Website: crate-barrel
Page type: customer-info-address
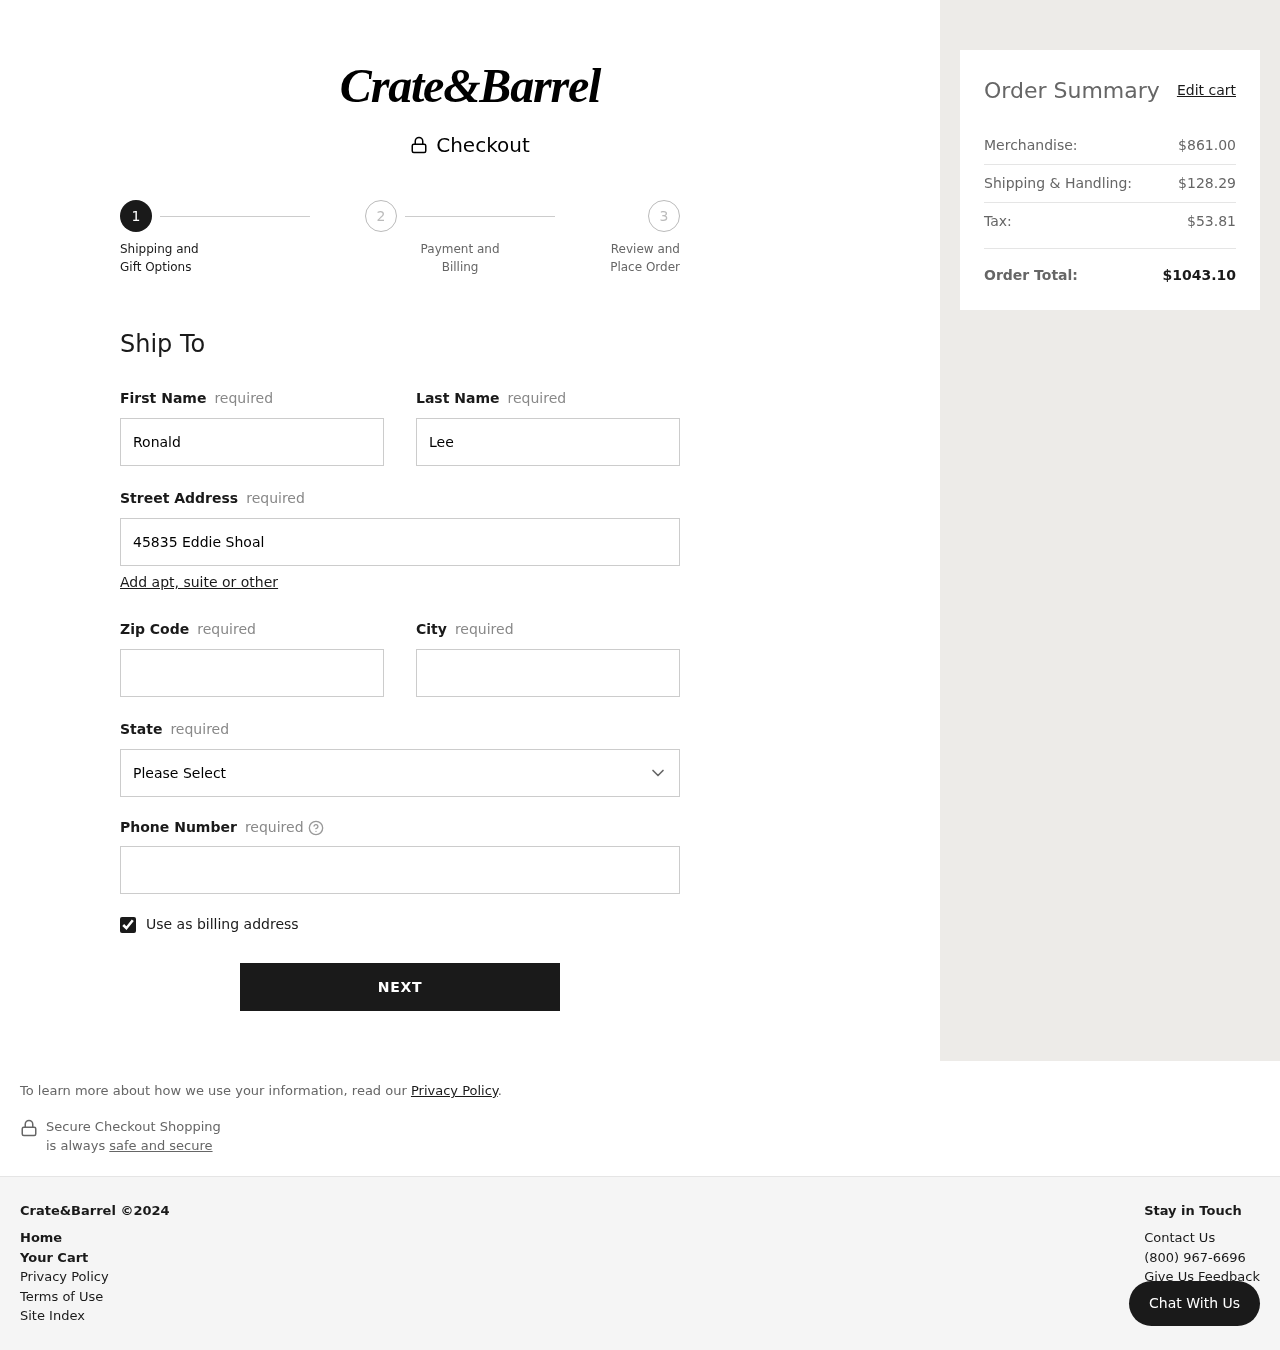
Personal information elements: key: PII_CITY
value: Lake Michael
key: PII_FIRSTNAME
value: Ronald
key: PII_LASTNAME
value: Lee
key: PII_PHONE
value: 9486807003
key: PII_POSTCODE
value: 63678
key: PII_STATE
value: MH
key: PII_STREET
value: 45835 Eddie Shoal Suite 903
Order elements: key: ORDER_SUBTOTAL
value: $861.00
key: ORDER_SHIPPING_COST
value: $128.29
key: ORDER_TAX
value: $53.81
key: ORDER_TOTAL
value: $1043.10